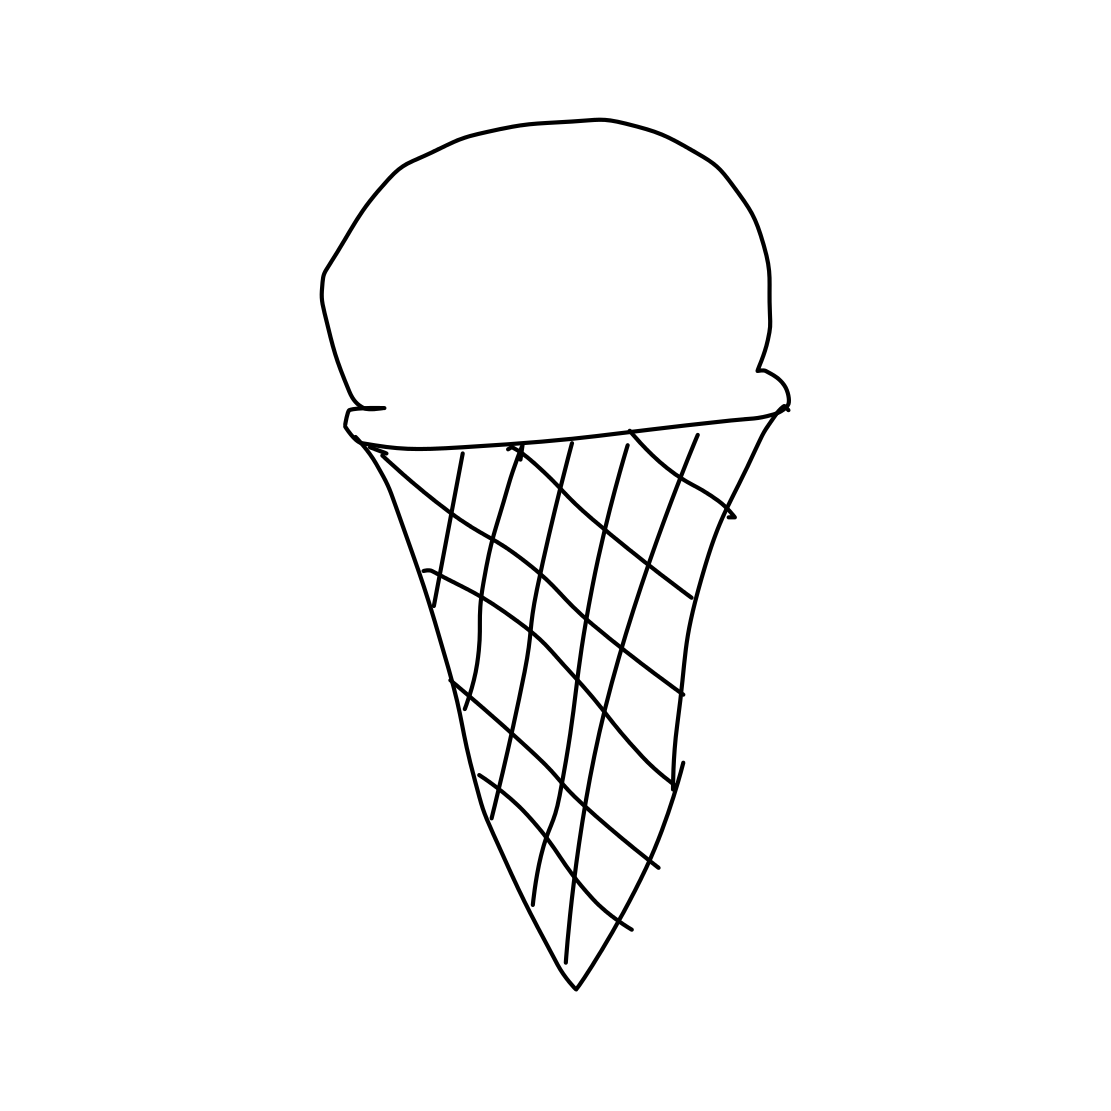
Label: ice-cream-cone